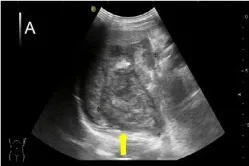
Irregular hypoechoic area in the splenic hilar region.
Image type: radiology (ultrasound)